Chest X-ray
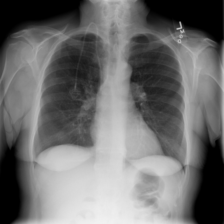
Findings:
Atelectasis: negative
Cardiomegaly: negative
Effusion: negative
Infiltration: negative
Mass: negative
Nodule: negative
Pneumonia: negative
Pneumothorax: negative
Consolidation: negative
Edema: negative
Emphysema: negative
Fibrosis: negative
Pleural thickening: negative
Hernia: negative